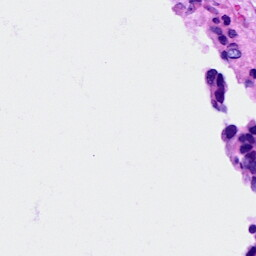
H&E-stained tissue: Ovarian